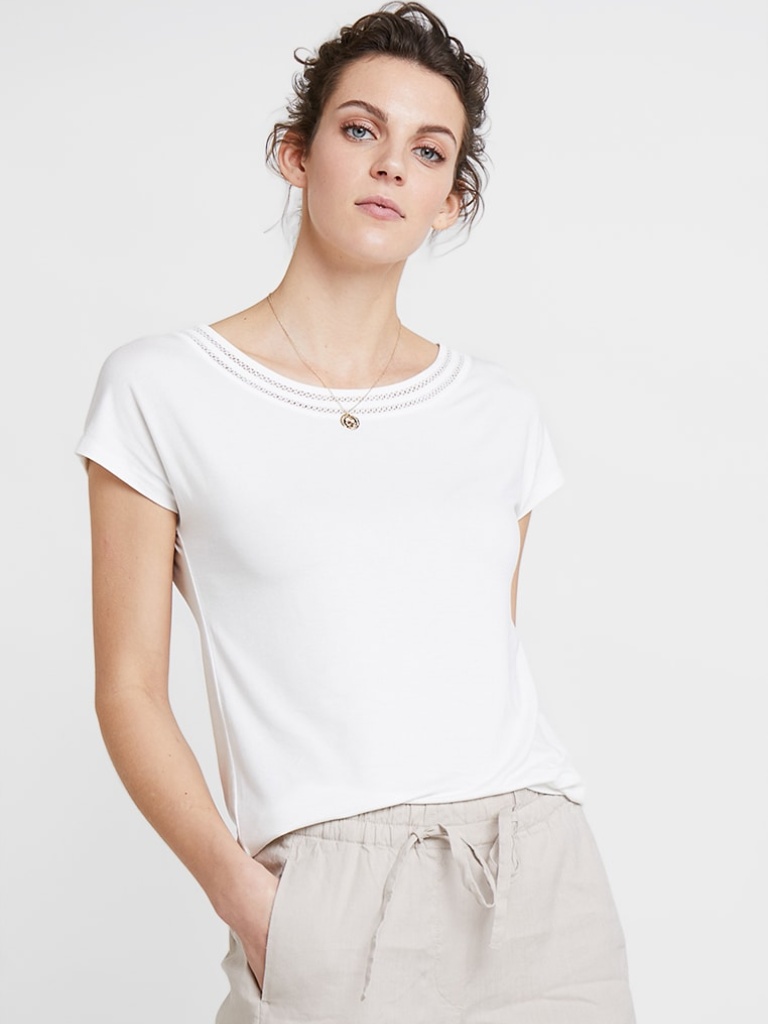
cotton relaxed short sleeve hip length French Tucked crew t-shirt